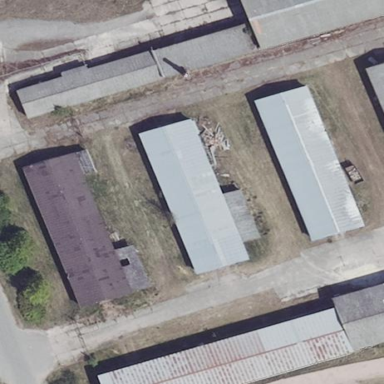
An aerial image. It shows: Farm auxiliary building with gabled roof oriented along and painted in dark grey color.